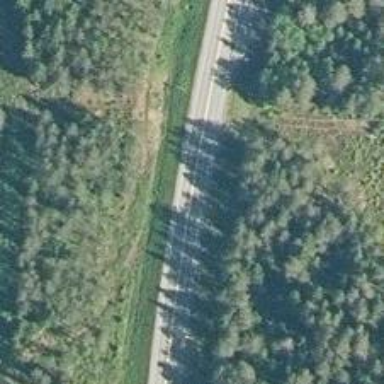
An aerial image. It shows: Asphalt trunk highway.